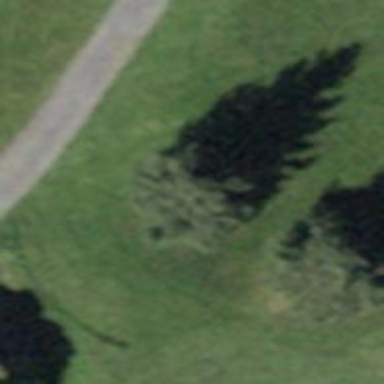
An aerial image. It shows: Needle-leaved tree in nature.